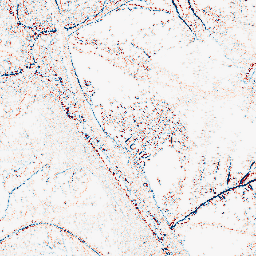
Category: edge_preserving
Decomposition family: median
Decomposition parameters: size: 3
Upsampling method: lanczos
Upsampling parameters: scale: 8
Upsampling scale: 8